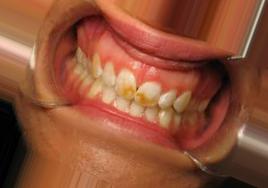
Condition: Tooth Discoloration